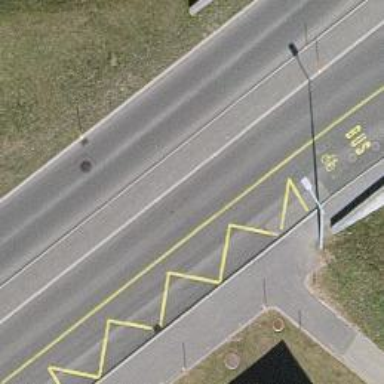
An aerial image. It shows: Asphalt road classified as primary highway with share busway on the right side for cyclists.